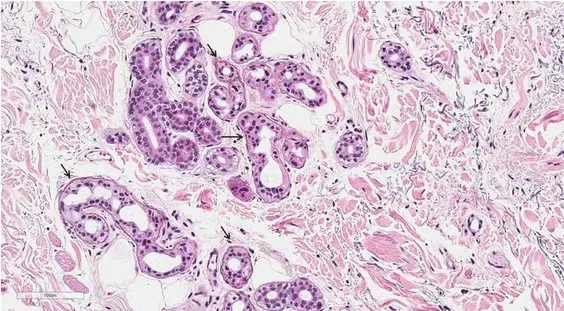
Brown to black granules lining the basement membrane of sweat gland epithelium (arrow, H&E, X200).
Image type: pathology (h&e)